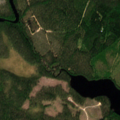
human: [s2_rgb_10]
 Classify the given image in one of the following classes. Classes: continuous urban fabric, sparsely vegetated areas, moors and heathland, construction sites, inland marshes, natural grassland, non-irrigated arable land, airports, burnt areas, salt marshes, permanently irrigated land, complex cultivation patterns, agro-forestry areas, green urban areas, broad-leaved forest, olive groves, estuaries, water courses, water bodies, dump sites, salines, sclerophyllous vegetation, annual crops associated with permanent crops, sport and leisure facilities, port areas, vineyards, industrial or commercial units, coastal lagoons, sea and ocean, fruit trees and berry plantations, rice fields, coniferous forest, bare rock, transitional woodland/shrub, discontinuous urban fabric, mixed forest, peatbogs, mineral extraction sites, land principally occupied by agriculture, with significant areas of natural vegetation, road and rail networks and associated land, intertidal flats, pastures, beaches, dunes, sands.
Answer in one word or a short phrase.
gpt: coniferous forest, transitional woodland/shrub, water bodies